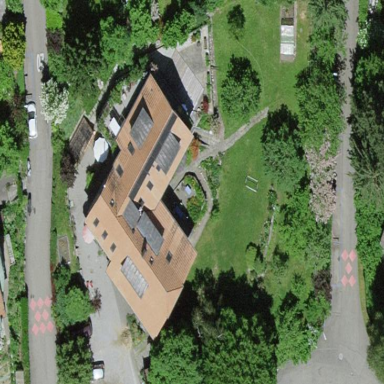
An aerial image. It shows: Detached building with hipped roof.